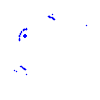
Particle: kaon